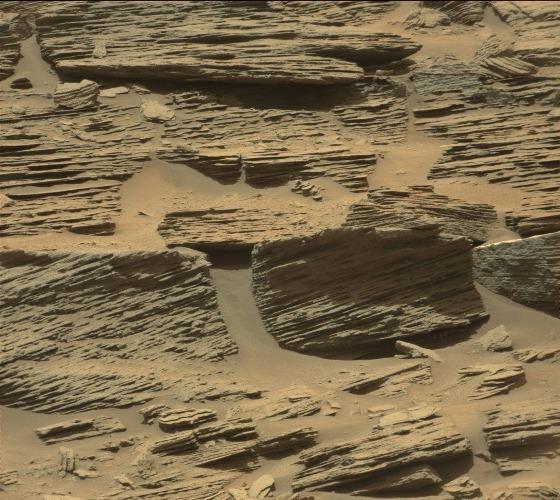
Terrain classes present: Bedrock, Gravel / Sand / Soil, Shadow